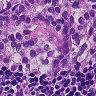
Metastatic tissue present: yes